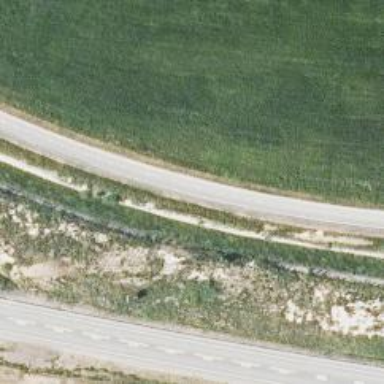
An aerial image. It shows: Unclassified road.